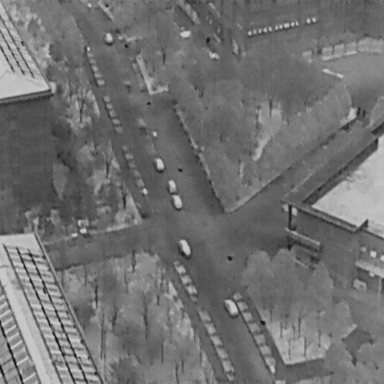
There are six Cars in the infrared image.